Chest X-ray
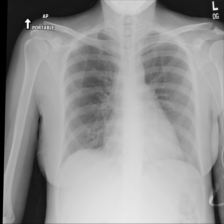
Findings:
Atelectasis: negative
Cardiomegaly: negative
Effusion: negative
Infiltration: positive
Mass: negative
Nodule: negative
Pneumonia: negative
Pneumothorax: negative
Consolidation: negative
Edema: negative
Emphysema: negative
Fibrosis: negative
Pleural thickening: negative
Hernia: negative